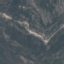
Label: HerbaceousVegetation